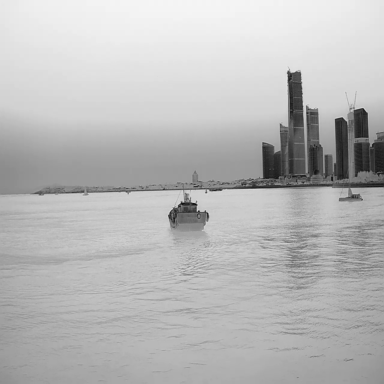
There are five objects shown in the infrared image, including three bulk_carriers, and two sailboats.